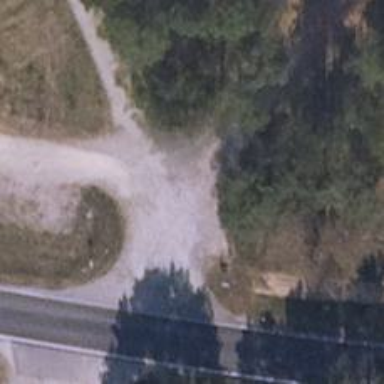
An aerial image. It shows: Well-maintained track road of grade 1.